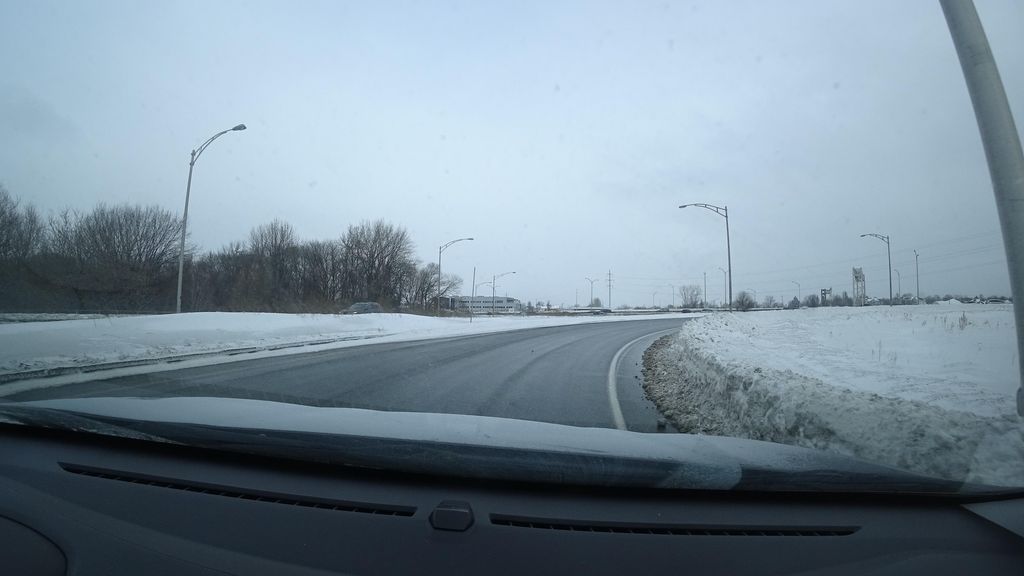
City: quebec_city